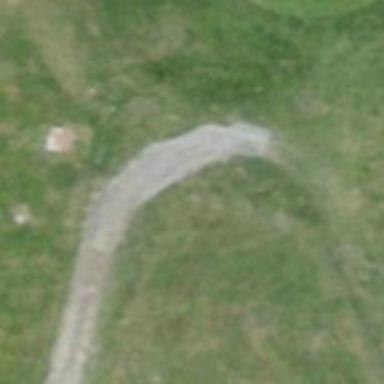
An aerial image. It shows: Gravel track with grade 5 track type.